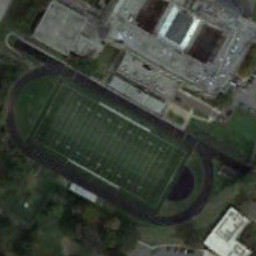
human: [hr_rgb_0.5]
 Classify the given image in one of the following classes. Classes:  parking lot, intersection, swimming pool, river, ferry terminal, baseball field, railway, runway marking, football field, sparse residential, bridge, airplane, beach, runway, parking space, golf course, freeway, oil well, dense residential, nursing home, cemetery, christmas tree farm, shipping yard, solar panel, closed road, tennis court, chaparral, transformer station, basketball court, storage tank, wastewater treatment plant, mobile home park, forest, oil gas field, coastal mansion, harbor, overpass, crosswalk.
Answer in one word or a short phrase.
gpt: football field